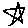
Label: star